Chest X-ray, AP view. Patient: 44 years old, sex M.
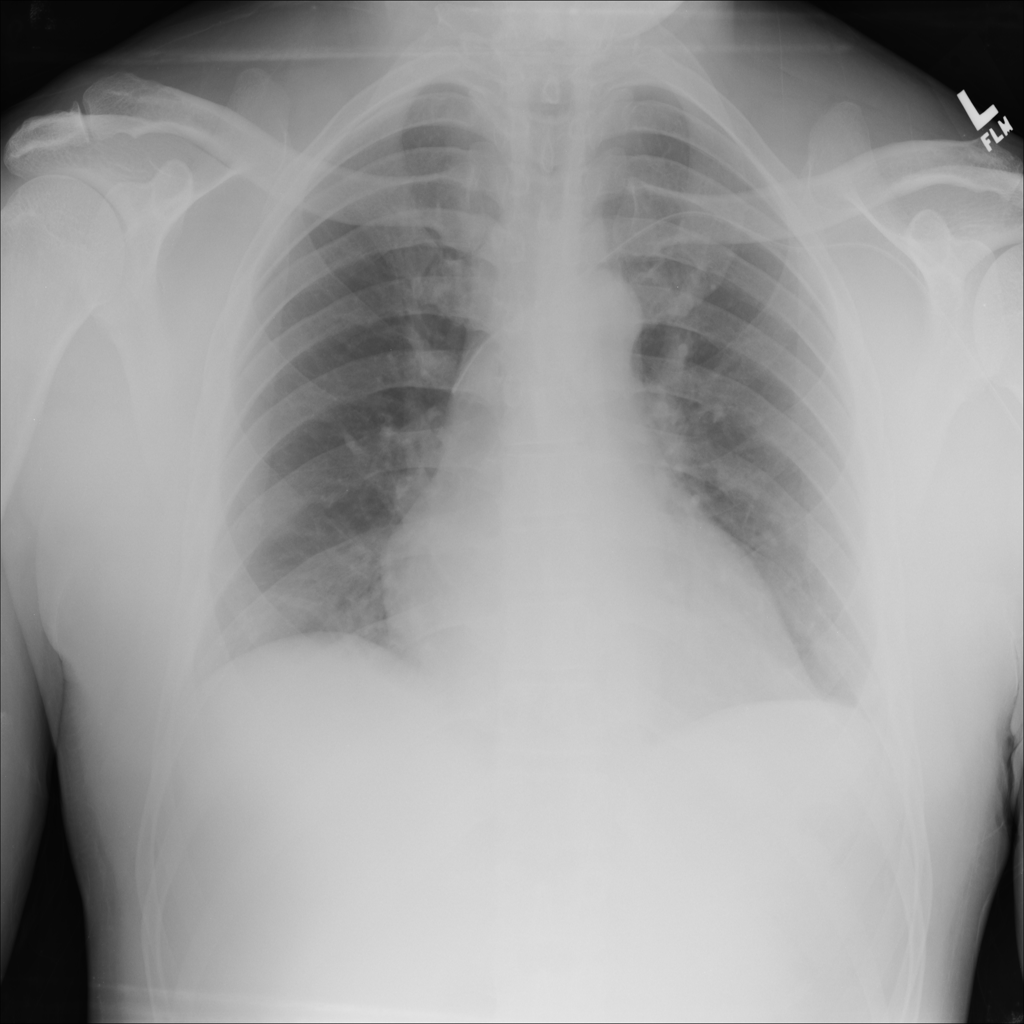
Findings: No Finding